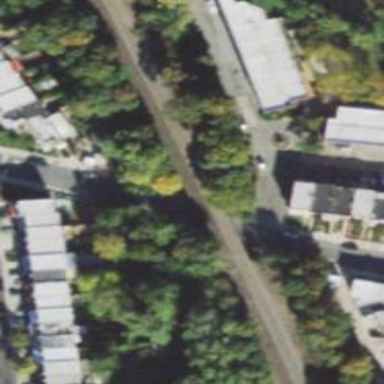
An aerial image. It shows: Abandoned railway.